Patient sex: M
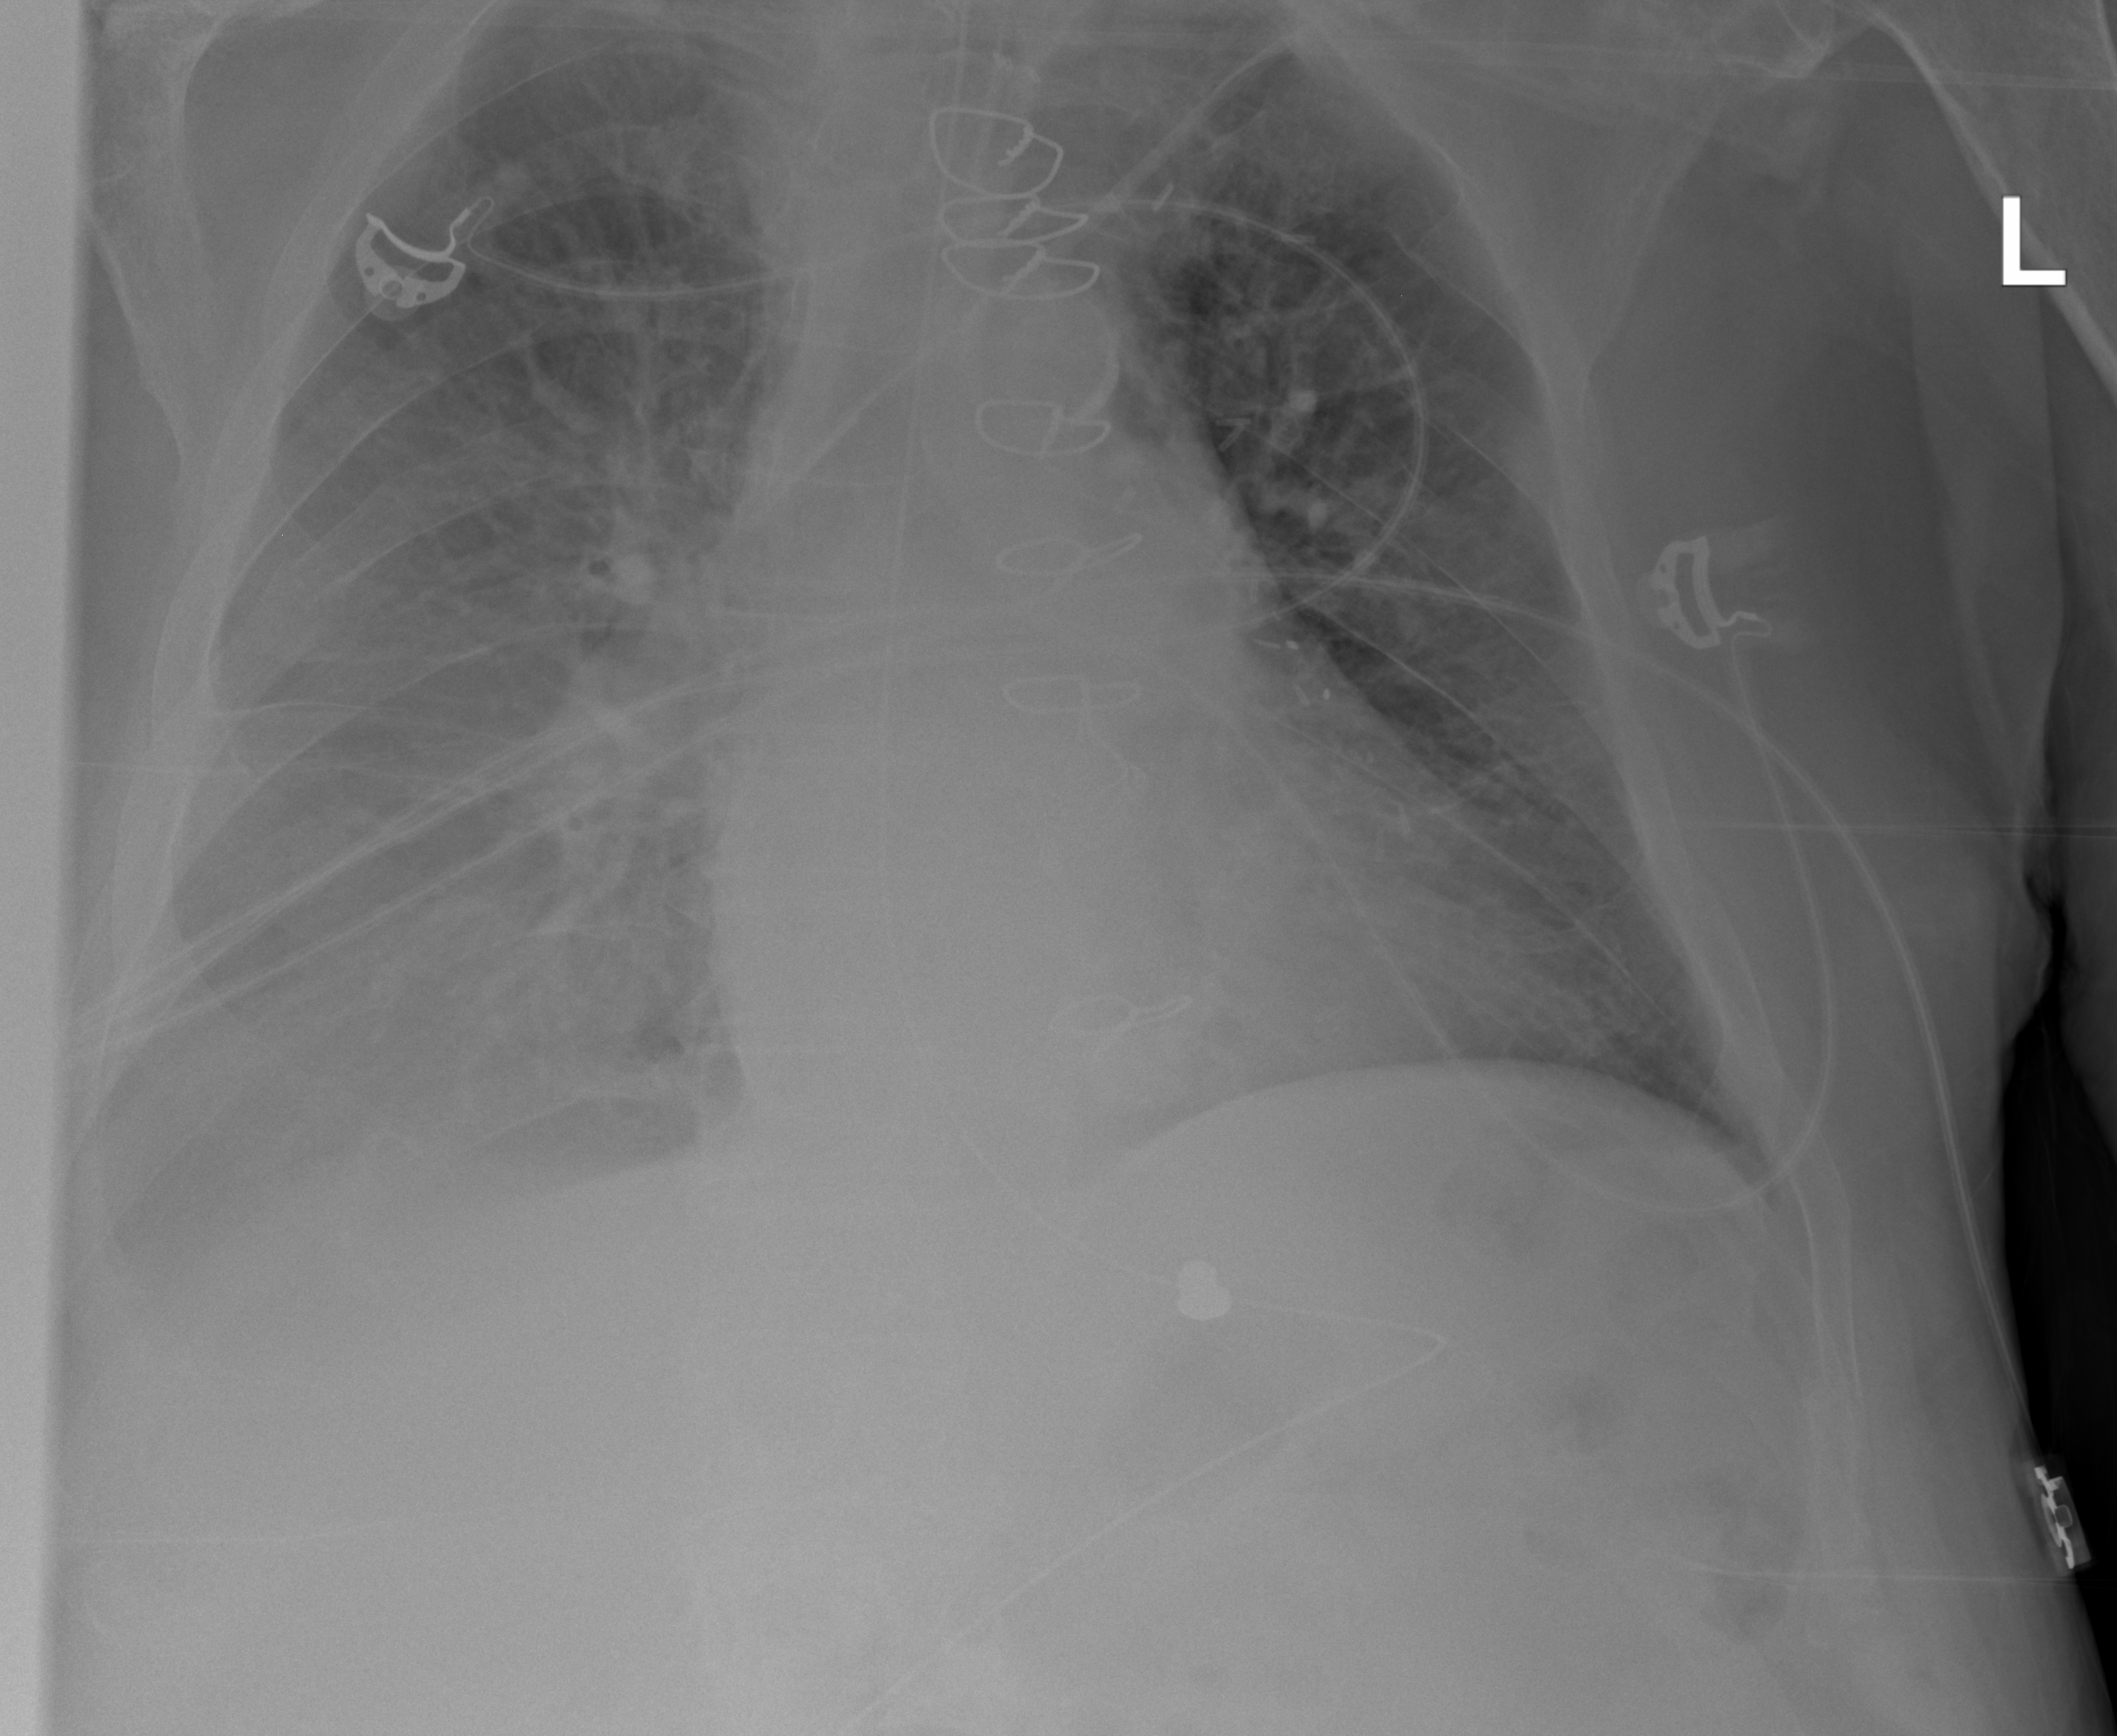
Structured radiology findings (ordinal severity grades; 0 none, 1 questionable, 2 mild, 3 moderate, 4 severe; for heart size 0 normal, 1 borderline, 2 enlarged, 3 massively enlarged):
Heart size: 0
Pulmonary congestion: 2
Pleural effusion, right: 3
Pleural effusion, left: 2
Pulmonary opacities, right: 2
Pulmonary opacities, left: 0
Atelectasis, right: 3
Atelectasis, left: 0